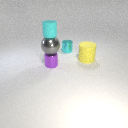
small cyan rubber cylinder above small purple metal cylinder